Question: I am trying to implement the next() method through an interface, however it is giving me an error. Here is what I have:
'''
private class MyIterator implements Iterator<Term>
{
private final Polynomial myArray;
private int current;
MyIterator(Polynomial myArray) {
this.myArray = myArray;
this.current = myArray.degree;
}
@Override
public boolean hasNext() {
return current < myArray.degree;
}
@Override
public Integer next() { //this method right here does not work
if (! hasNext()) throw new UnsupportedOperationException();;
return myArray.coeff[current++];
}
@Override
public void remove() {
throw new UnsupportedOperationException();
}
}
'''
The next() method then throws me this error :

And this is my interface:
'''
public interface Term {
int coeff();
int exp();
String toString();
}
'''
So my question is why the interface does not allow the MyIterator to implement the next() method
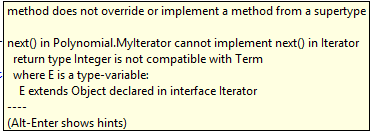
Answer: Your class is implementing 'Iterator<Term>', so 'next()' must return a 'Term', not an 'Integer'.
This line
'''
if (! hasNext()) throw new UnsupportedOperationException();;
'''
is wrong. If the 'Iterator' has no more items, <URL>.